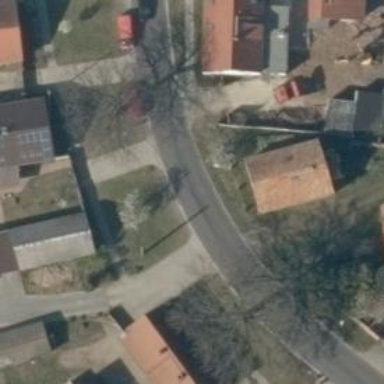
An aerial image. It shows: Secondary road with asphalt surface.